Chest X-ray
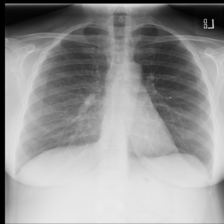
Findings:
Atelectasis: negative
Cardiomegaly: negative
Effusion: negative
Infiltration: positive
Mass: negative
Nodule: negative
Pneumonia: negative
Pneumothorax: negative
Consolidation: negative
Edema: negative
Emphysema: negative
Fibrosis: negative
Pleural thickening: negative
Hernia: negative